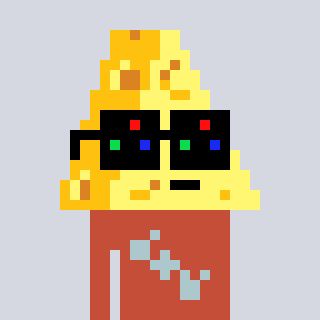
a pixel art character with square black sunglasses, a cheese-shaped head and a rust-colored body on a cool background